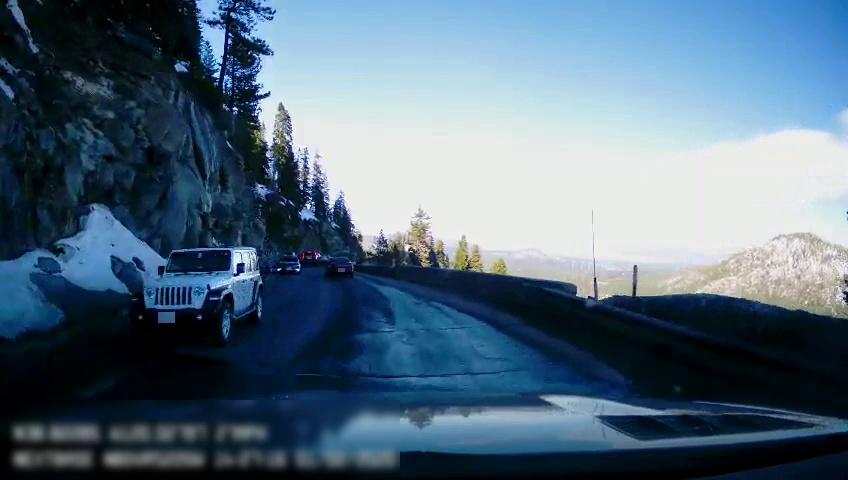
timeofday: Day
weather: Sunny
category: Drivable Space
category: Vehicles | SUV
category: Vehicles | Car
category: Vehicles | Car